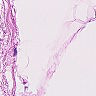
Metastatic tissue present: no